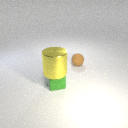
small brown rubber sphere behind small green rubber cube